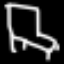
Label: chair